Question: What is the result of this measurement?
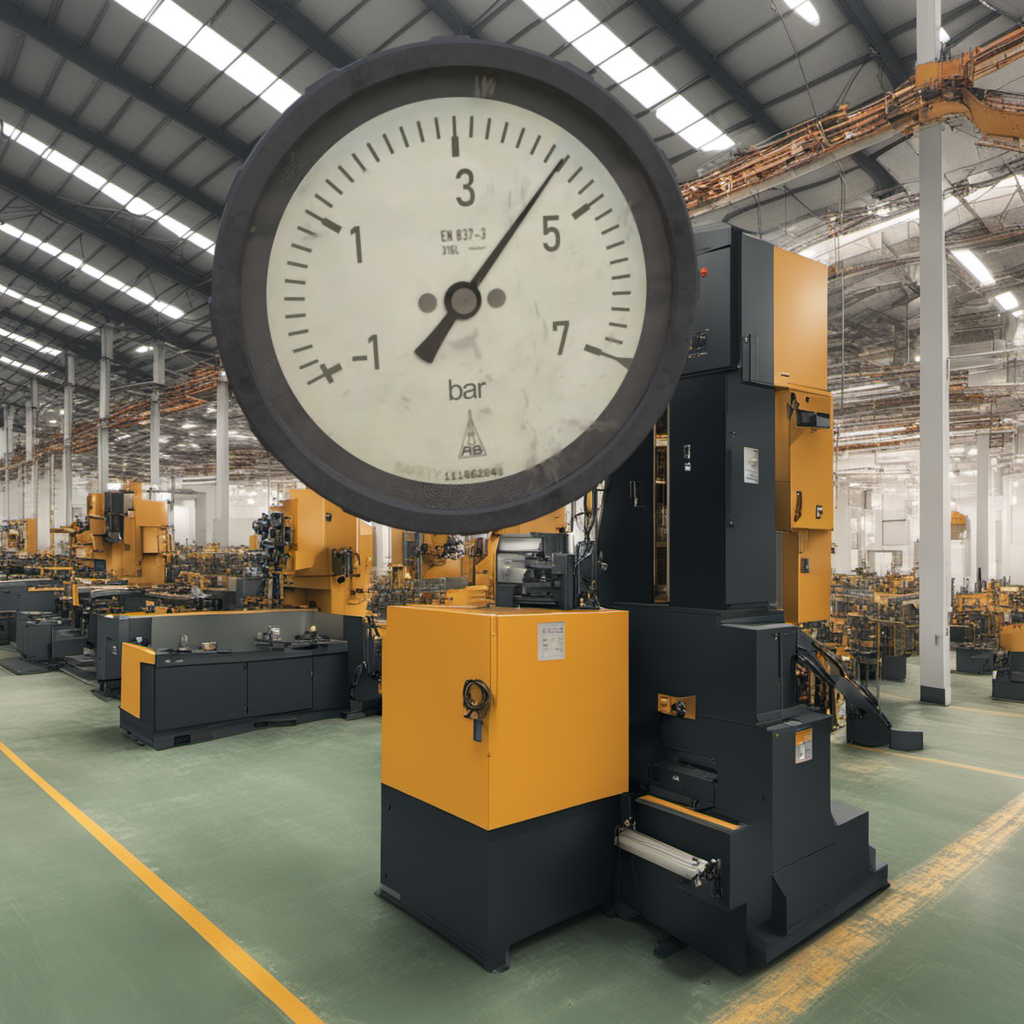
Answer: The result is 4.34
Question: What is the value range of the measurement in the image?
Answer: The range is from -1 to 7
Question: What is the minimum and maximum value range of this measurement?
Answer: The minimum value is -1 and the maximum value is 7